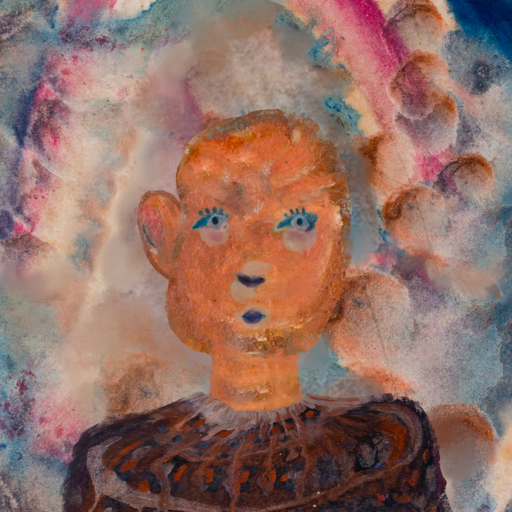
Background: Rupkatha, Head And Neck Front: Boggyland, Face Front: Hill_Girl, Bust: Hypocrite, Hair Front: Blank, Head Accessory: Blank, Second Necklace: Blank, Necklace: Blank, Baby: Blank